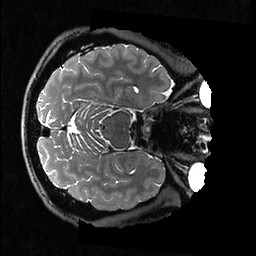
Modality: T2w
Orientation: axial
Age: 49
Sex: male
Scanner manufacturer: ge
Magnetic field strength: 3 T
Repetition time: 3.202 s
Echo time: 0.06656 s